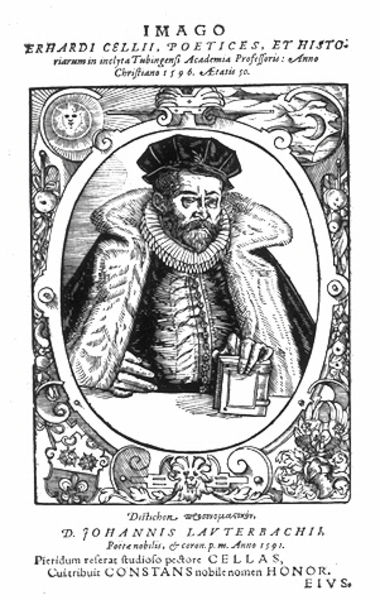
Titel: Bildnis des Erhard Cellius
Künstler: Hans Ulrich Alt
Institution: (Seriendruck)
Schlagwörter: blätter, hand, kopf, mann, umhang, weiß, bar, blumen, finger, geste, grau, hut, nacht, nase, ohr, schwarz, stirn, tisch, zeichnung, blick, haube, ornament, alt, bart, kappe, mütze, augen, falten, geschichte, johannes, kragen, pelz, rahmen, samt, vollbart, bild, bildnis, halskrause, herr, hände, portrait, porträt, sonne, haare, mantel, renaissance, oval, tondo, schrift, grafik, graphik, tag, rand, kartusche, floral, verzierung, robe, knöpfe, name, mond, buch, medaillon, druck, halbmond, schraffur, radierung, stich, illustration, schwarzweiß, text, überschrift, krause, wappen, pelzkragen, buchrücken, voluten, wams, muschel, schmuckrahmen, schnecken, kupferstich, schwwarzweiß, gebildet, nein, poetik, latein, lateinisch, hanf, ornamentrahmen, johannis, imago, umhan, celli, ände, mago, erhard cellini, poetices, lauterbach, erhardi, cellii, eivs, rahmem